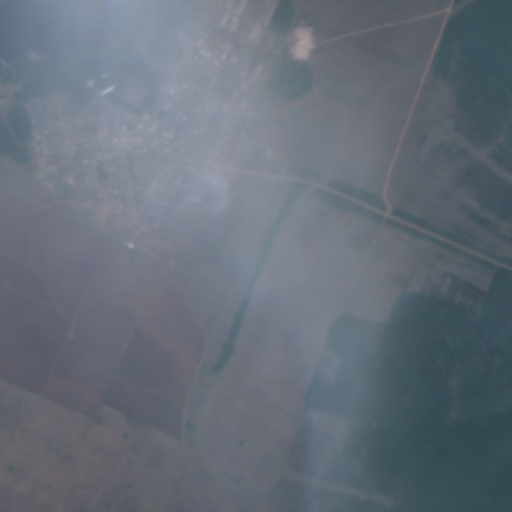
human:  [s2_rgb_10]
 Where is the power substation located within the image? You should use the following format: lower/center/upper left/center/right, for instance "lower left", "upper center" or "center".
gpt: The power substation is located in the upper center of the image.
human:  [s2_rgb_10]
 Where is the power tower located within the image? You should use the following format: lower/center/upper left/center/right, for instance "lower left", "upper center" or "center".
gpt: The power tower is located in the upper right of the image.
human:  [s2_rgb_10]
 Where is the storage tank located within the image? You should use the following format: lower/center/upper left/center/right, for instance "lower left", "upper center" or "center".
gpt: The storage tank is located in the upper center of the image.
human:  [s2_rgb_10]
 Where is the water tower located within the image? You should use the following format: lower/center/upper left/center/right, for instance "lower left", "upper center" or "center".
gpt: The water tower is located in the upper center of the image.
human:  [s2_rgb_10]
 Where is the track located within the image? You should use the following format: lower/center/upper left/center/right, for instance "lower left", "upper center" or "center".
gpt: There is no track in the image.